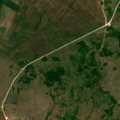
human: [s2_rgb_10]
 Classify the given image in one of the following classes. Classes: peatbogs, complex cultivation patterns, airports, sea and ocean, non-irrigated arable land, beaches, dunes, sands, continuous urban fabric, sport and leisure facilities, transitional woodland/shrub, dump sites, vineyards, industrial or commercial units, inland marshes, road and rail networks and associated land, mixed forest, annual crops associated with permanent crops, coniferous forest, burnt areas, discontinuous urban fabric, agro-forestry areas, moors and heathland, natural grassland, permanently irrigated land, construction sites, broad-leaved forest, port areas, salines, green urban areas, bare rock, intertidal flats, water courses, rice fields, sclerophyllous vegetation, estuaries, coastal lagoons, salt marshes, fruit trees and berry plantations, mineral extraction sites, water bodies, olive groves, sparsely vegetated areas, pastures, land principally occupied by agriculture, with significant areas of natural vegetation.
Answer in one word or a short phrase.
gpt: pastures, complex cultivation patterns, land principally occupied by agriculture, with significant areas of natural vegetation, broad-leaved forest, natural grassland, transitional woodland/shrub